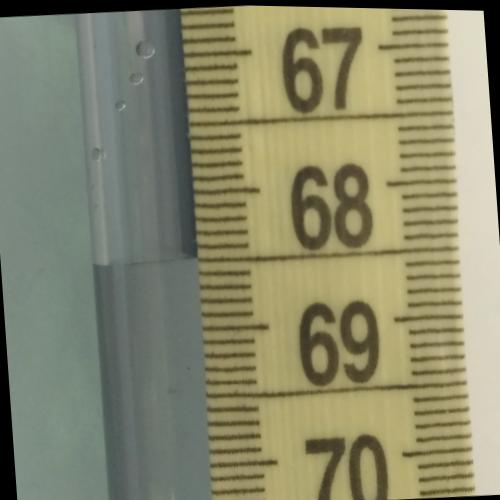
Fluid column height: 68.5 cm